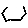
Label: hexagon